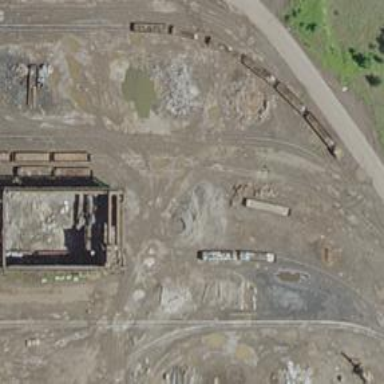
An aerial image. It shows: Rail spur service.